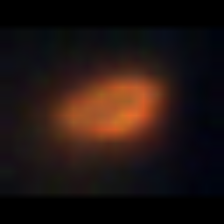
Taxon: Unknown_phyto
Group: Unknown